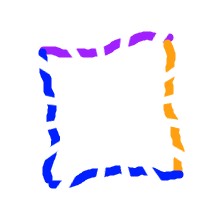
Shape: square